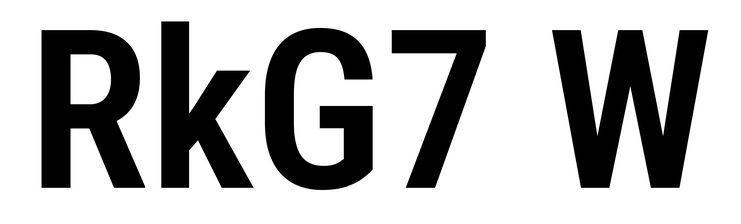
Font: Roboto_Condensed_SemiBold